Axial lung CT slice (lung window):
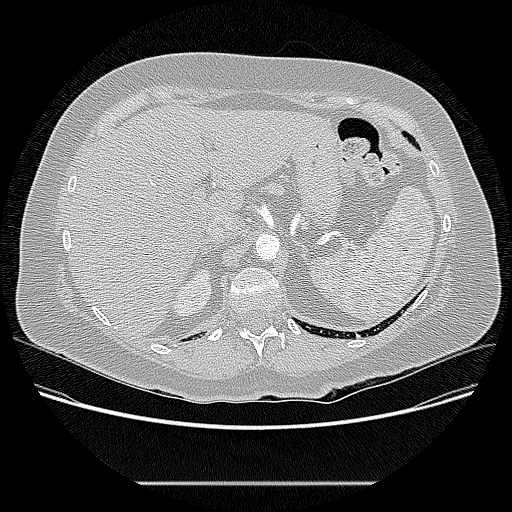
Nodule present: no